Question: These are my settings:

I am using Java 6, why do I get errors when I uses @Override on interface methods?
Thanks
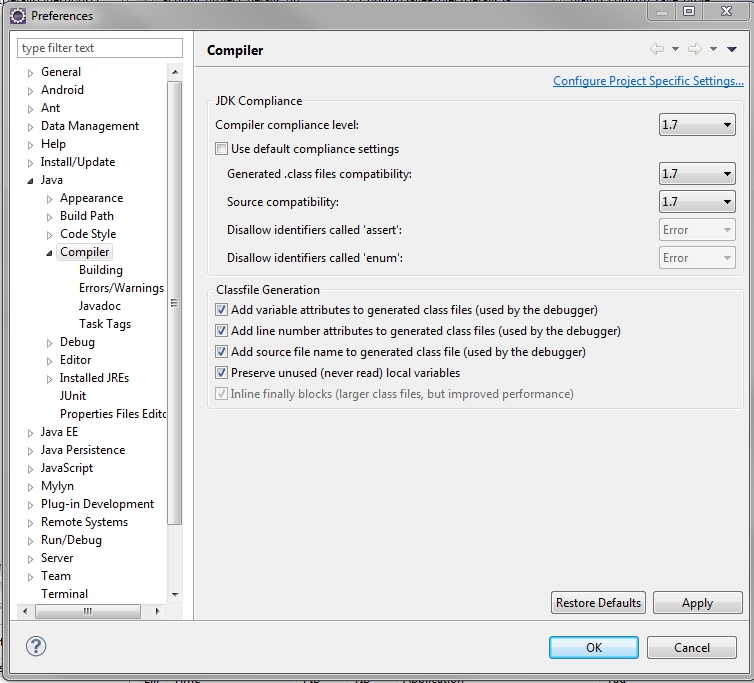
Answer: Make sure there are no project-specific settings that are overriding your defaults. Sometimes, particularly when importing projects, Eclipse will assign a project-specific setting that is less than 1.6.